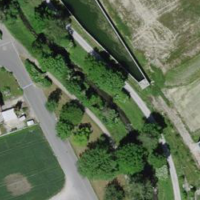
EUNIS habitat code: 52
Species observed at this site:
Cornus sanguinea
Potentilla recta
Campanula rapunculus